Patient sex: M
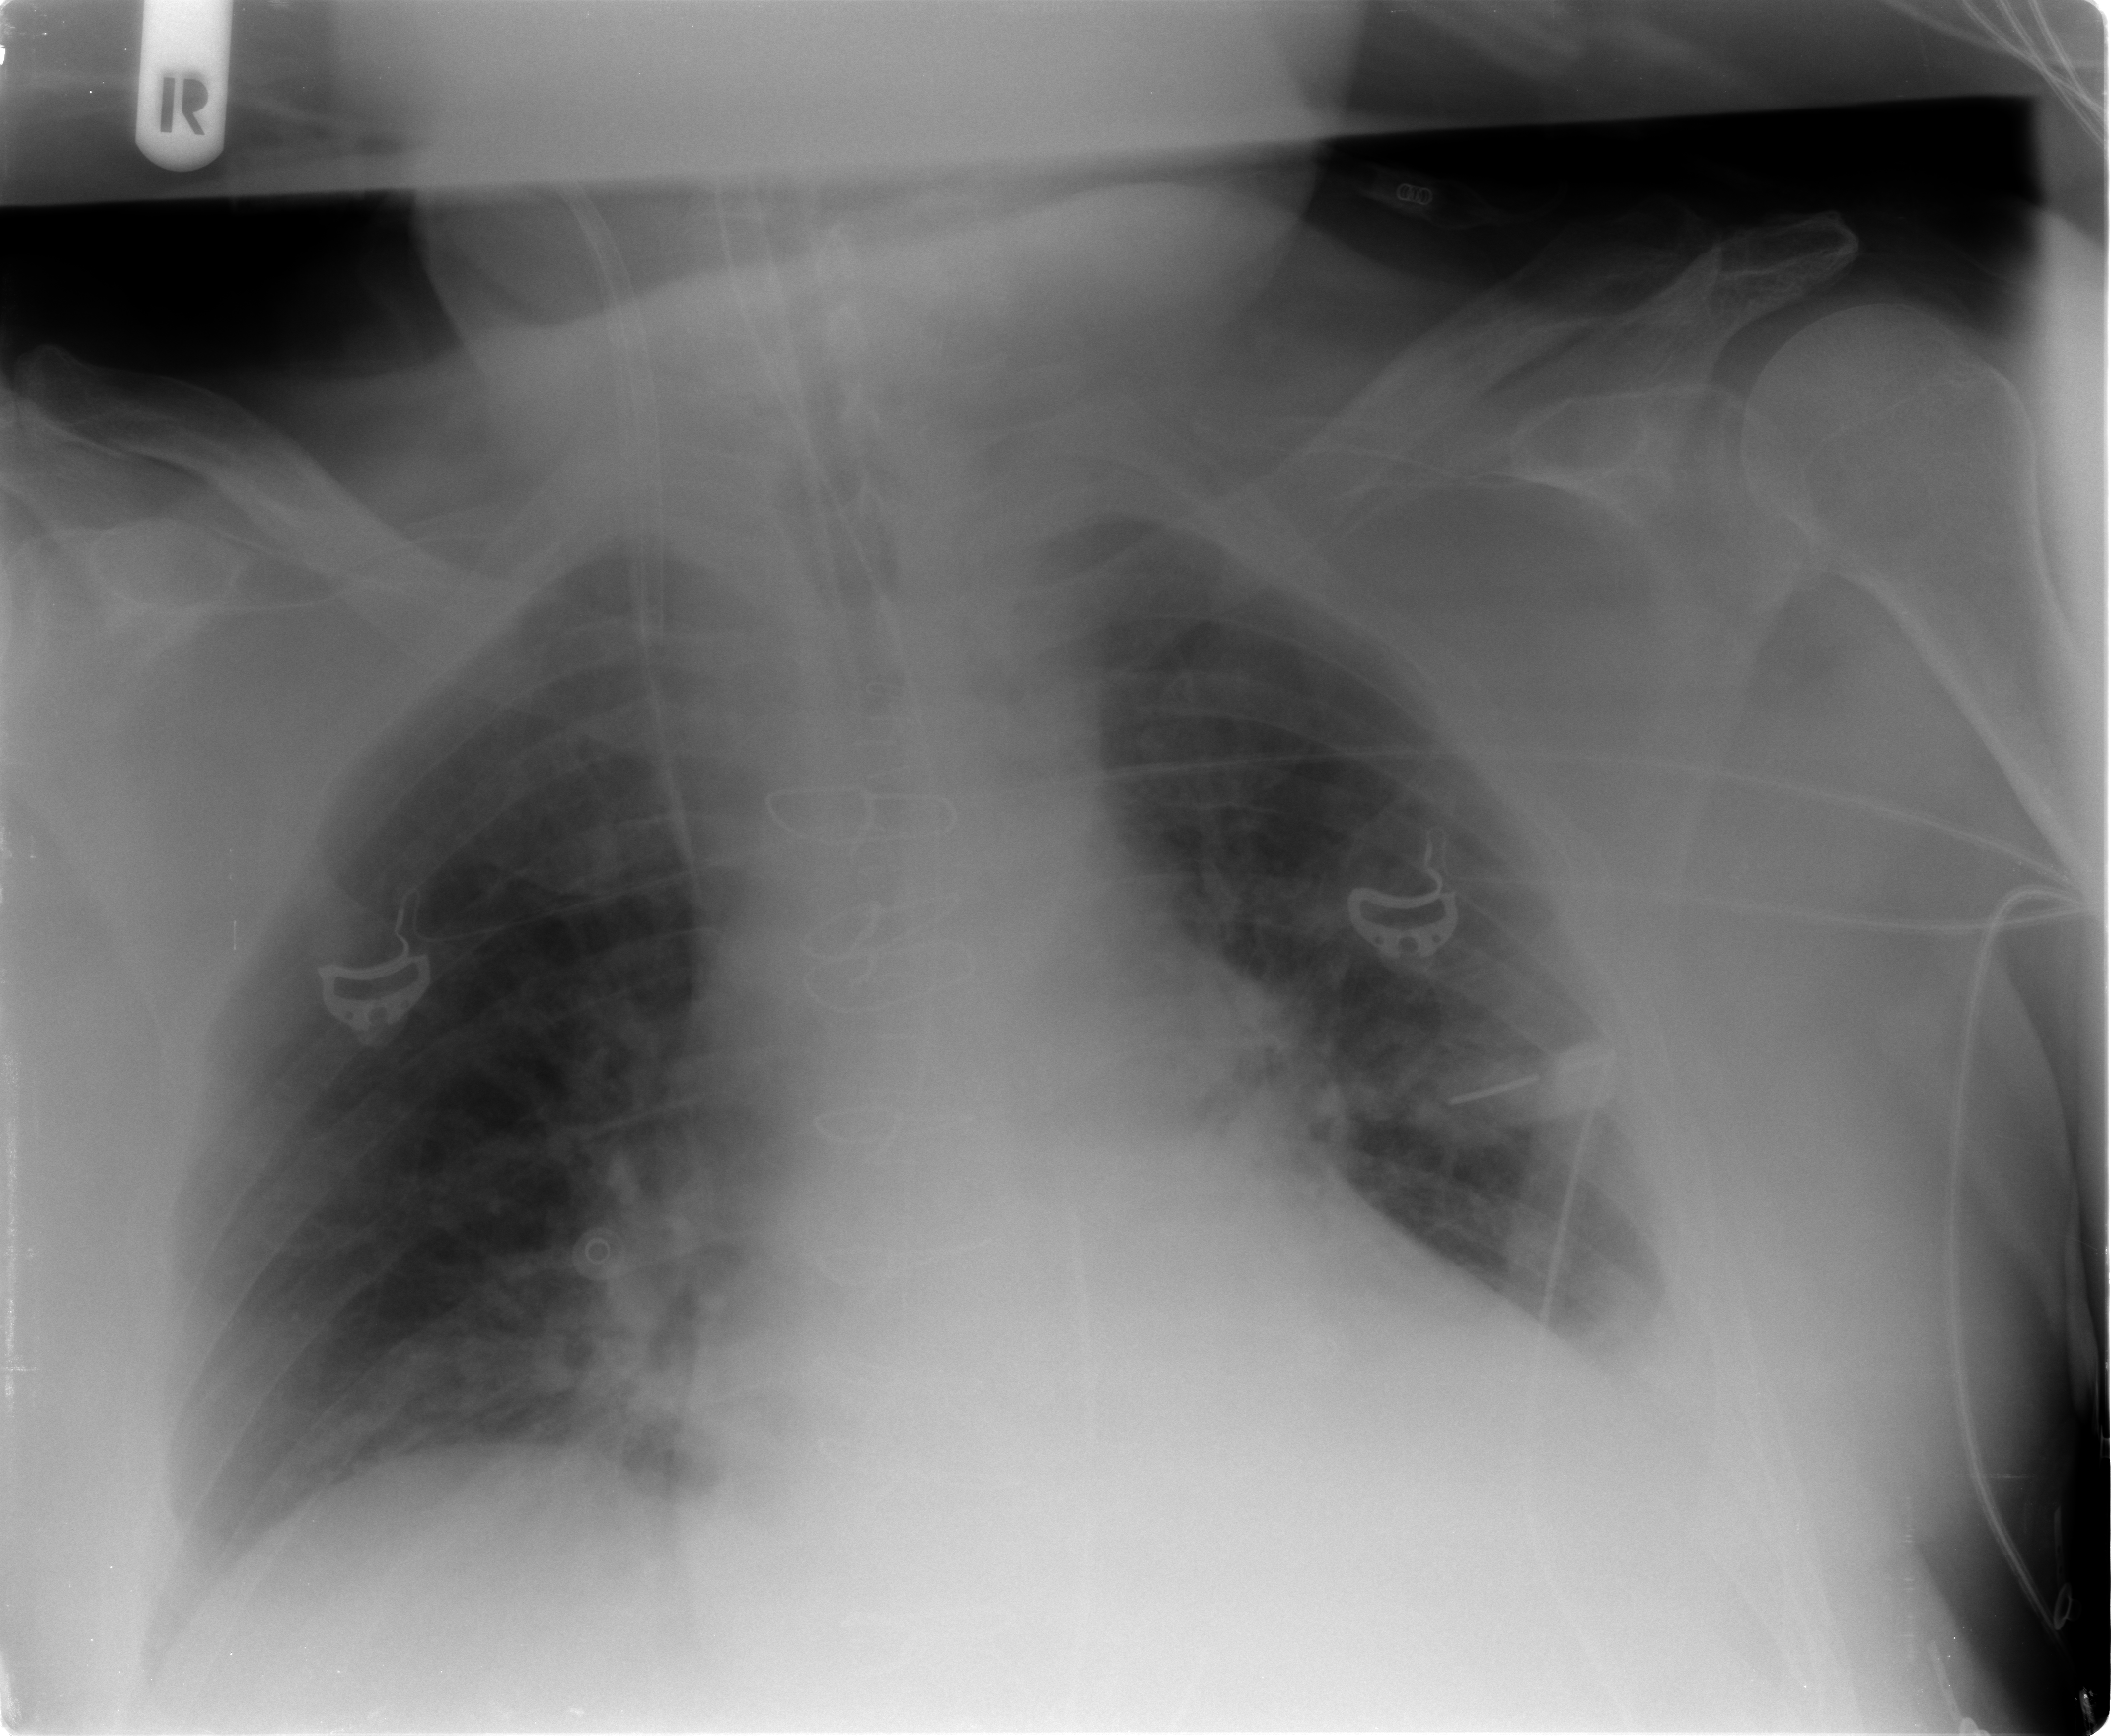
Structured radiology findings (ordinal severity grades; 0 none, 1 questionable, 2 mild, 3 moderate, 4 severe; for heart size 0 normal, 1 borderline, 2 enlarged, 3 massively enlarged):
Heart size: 2
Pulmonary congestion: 2
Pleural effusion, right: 0
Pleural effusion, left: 1
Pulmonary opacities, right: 1
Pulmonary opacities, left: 0
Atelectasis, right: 0
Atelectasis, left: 1